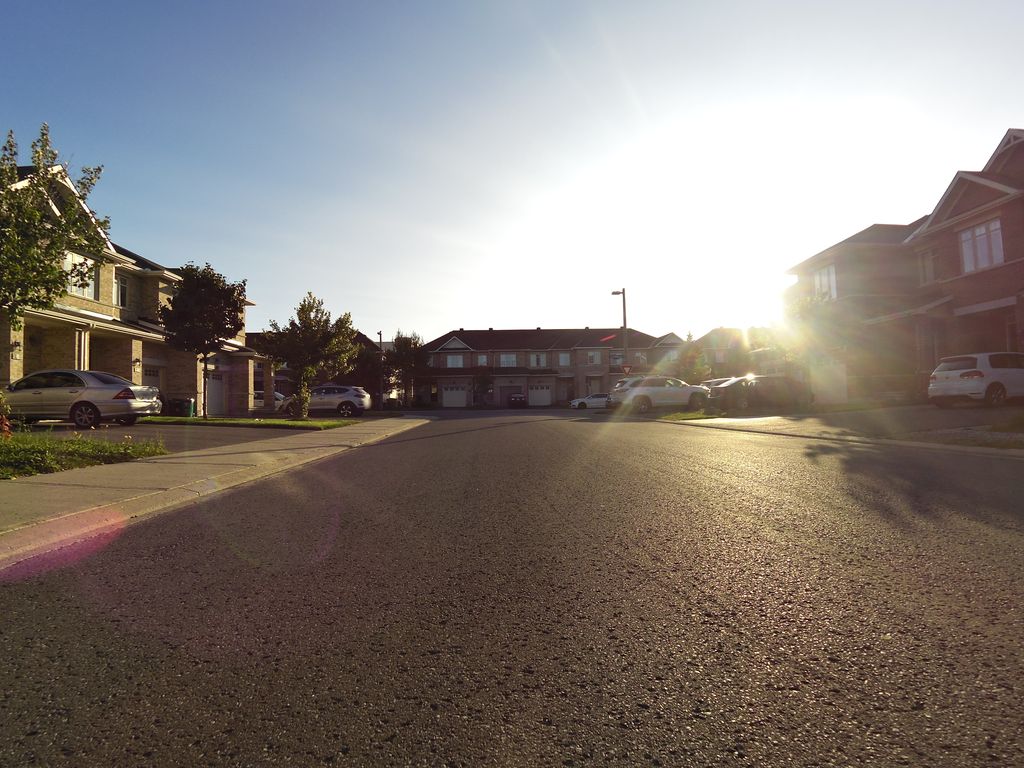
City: ottawa-gatineau